Question: I have 'Withdrawals' stored in Firestore but every document has a collection of documents. I want to get all documents and every document collection.

I tried many ways but didn't work for me. I also attached a photo of my database
'''
FirebaseFirestore.instance.collection('withdrawals').get().then((value) {
print(value.docs.length);
});
'''
I have 2 Document on my withdrawal collection but it returns 0.
When I try to get a specific document collection it's working and returning data perfectly.
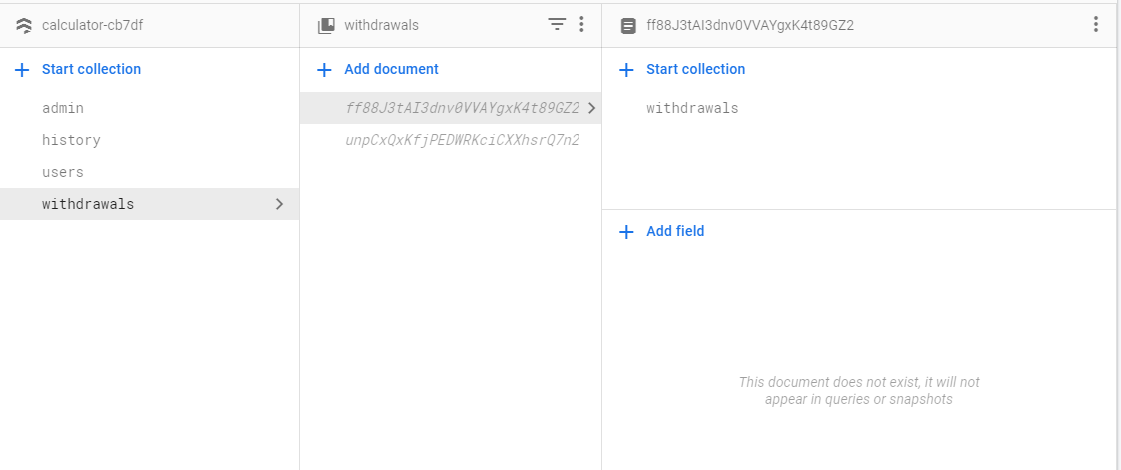
Answer: In 'node.js' it needs '=>' like the example below:
'''
db.collection('withdrawals').get().then((value) => {
console.log(value.docs.length);
});
'''
try this in flutter:
'''
FirebaseFirestore.instance.collection('withdrawals').get().then((value) => {
print(value.docs.length);
});
'''